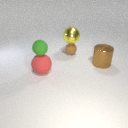
large brown metal cylinder behind large red rubber sphere